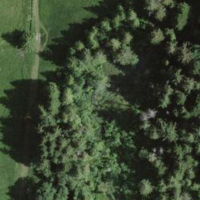
EUNIS habitat code: 44
Species observed at this site:
Astrantia major
Caltha palustris
Sarracenia purpurea
Bistorta officinalis
Filipendula ulmaria